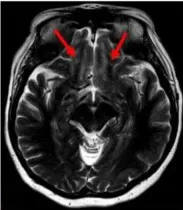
(A-H) Case 4: 68-year-old, COVID-positive female. (C-H) 3-T MRI obtained 39 days after admission. Axial T2.
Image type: radiology (mri)